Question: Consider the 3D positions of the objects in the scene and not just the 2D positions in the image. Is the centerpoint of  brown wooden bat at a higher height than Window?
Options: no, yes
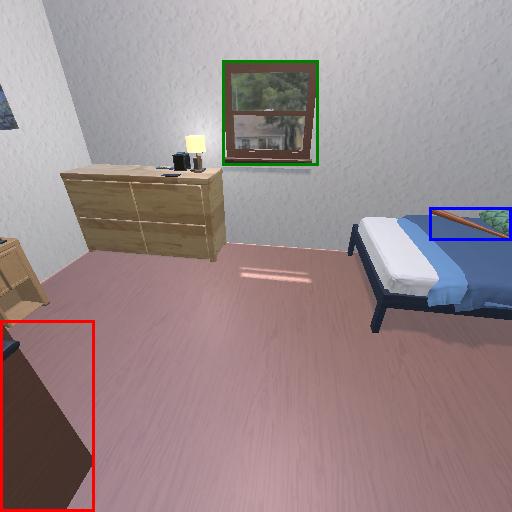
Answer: no